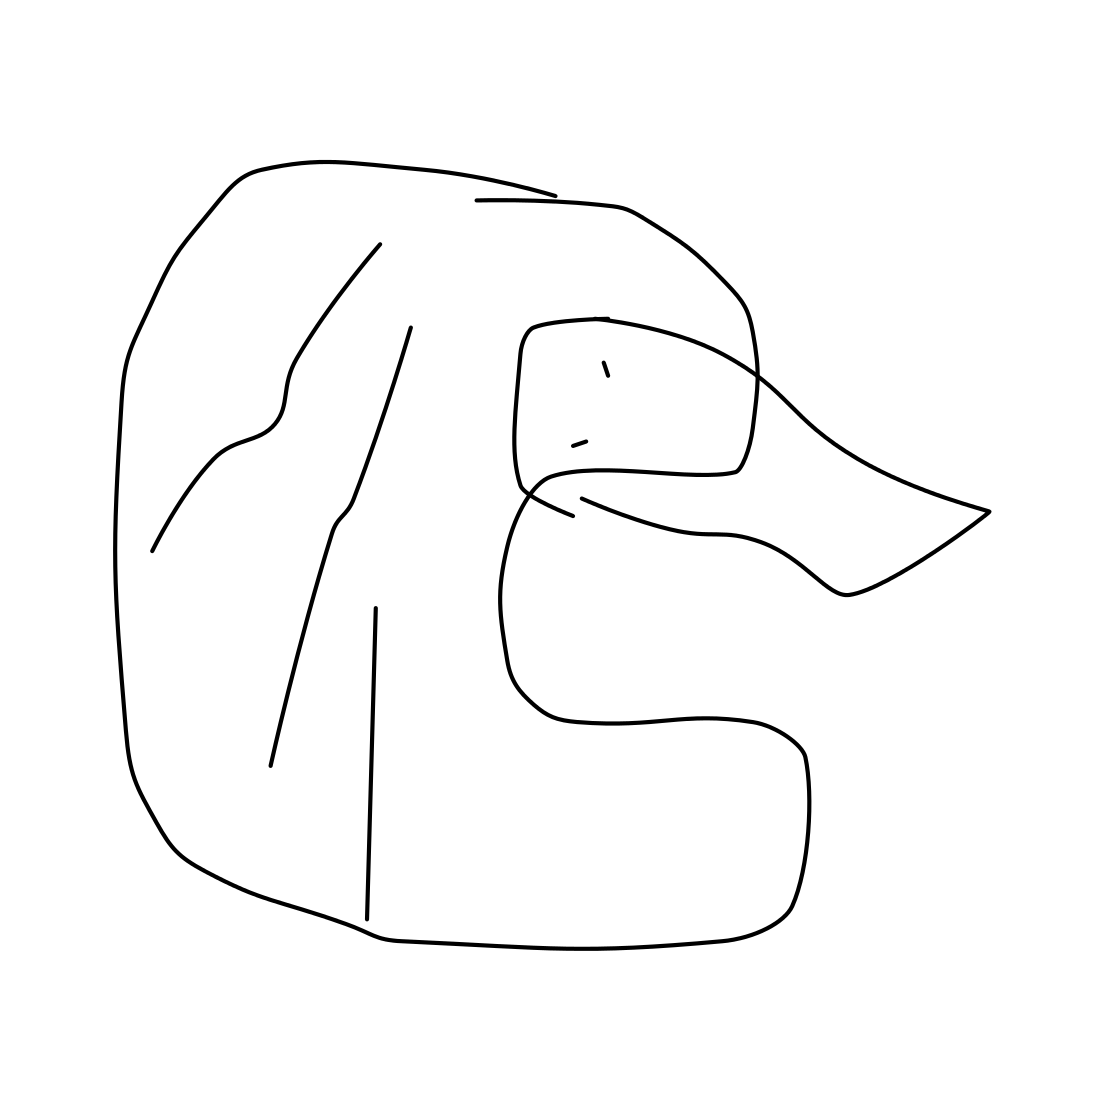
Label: helmet